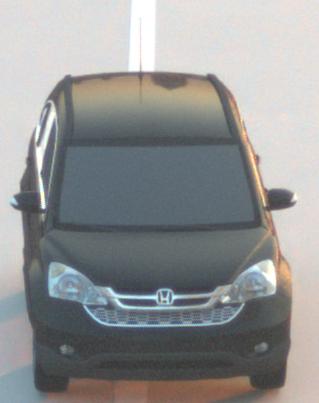
Make: Honda
Model: CR-V
Detailed model: CR-V (III) (04/10 - 10/12)
Model produced from: 2010
Model produced until: 2012
Doors: 5
Color: black
Road condition: dry road
Daytime: sunrise or sunset
Contrast: medium contrast